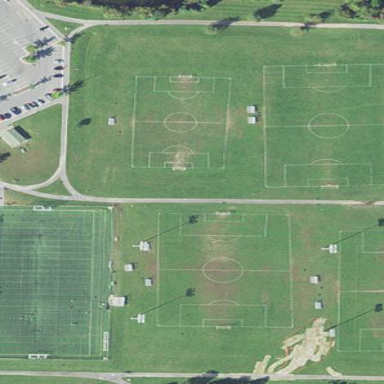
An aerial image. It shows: Grass pitch used for soccer and lacrosse.